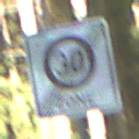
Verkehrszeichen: EndeZone30
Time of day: MorningAfternoon
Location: Outdoor (Nature)
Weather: Clear
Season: NotSpecified
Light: Natural